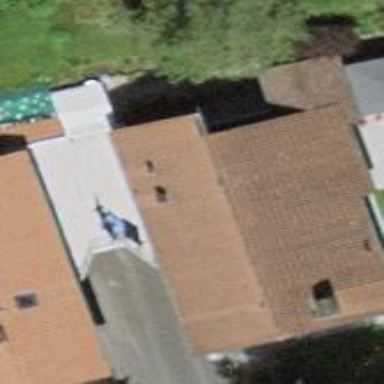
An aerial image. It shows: Simple house.